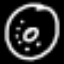
Label: donut